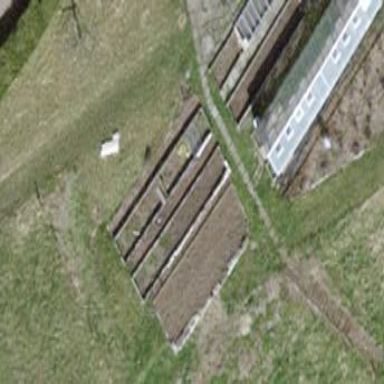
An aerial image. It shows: Greenhouse.